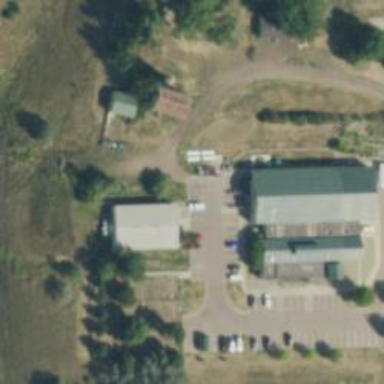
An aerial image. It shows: Animal shelter.